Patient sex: F
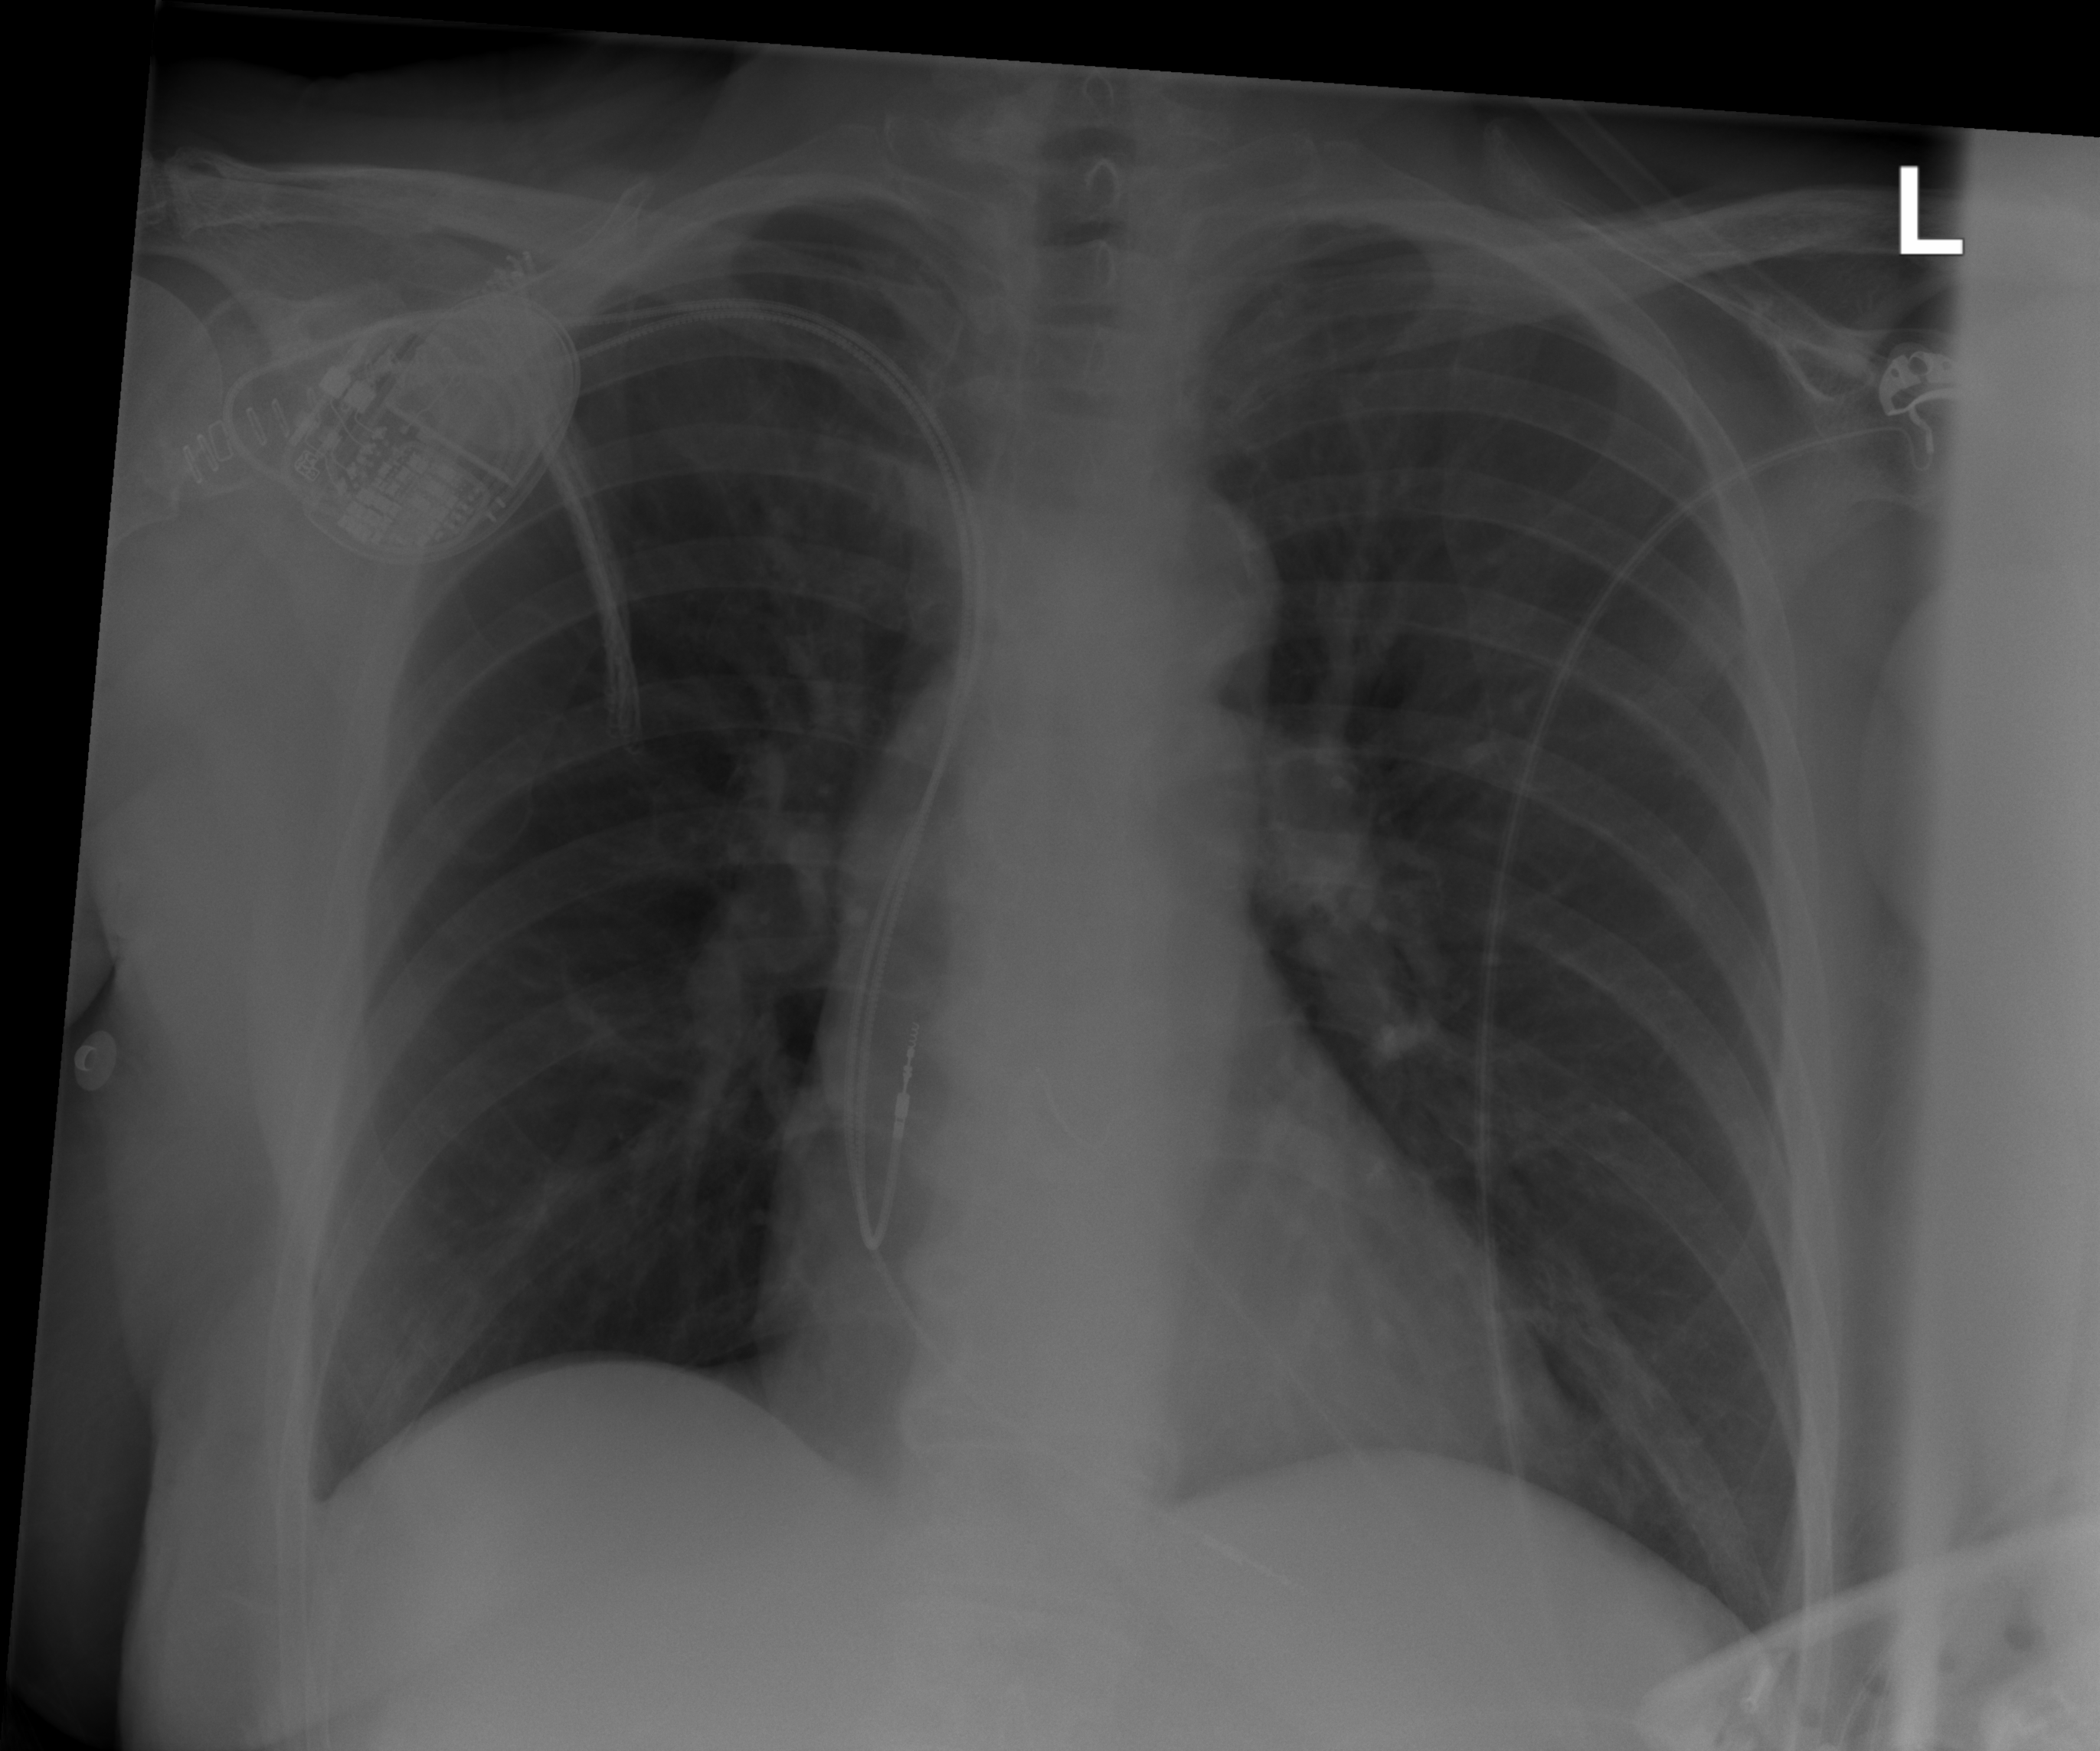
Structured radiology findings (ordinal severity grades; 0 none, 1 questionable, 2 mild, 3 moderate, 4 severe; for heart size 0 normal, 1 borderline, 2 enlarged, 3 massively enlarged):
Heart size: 0
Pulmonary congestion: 0
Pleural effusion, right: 0
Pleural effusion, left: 0
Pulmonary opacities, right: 0
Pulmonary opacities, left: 0
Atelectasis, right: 0
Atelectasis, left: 0